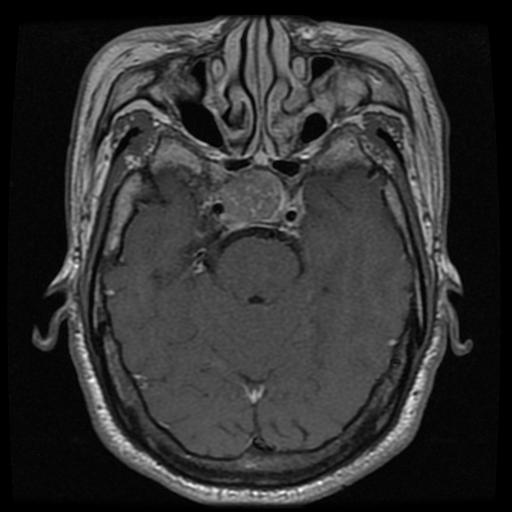
Label: pituitary